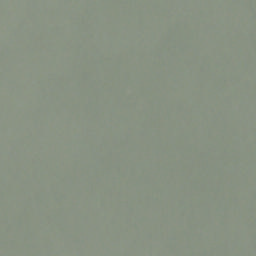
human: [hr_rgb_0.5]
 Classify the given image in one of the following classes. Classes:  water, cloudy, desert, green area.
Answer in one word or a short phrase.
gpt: cloudy